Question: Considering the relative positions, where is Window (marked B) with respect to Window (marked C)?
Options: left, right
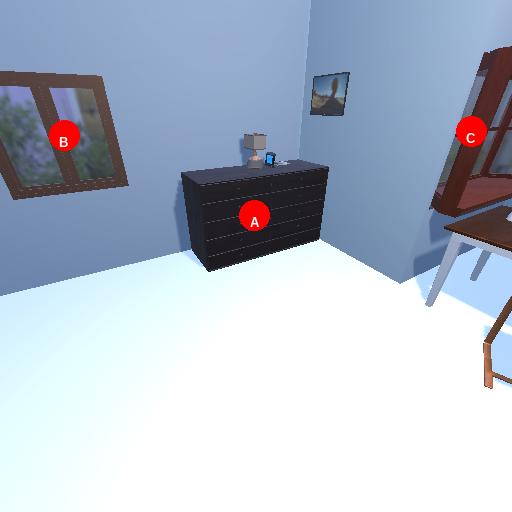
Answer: left